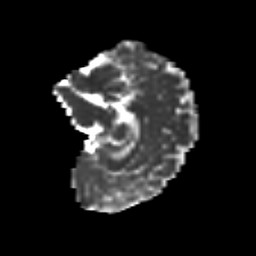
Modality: MD
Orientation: sagittal
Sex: female
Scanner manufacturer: siemens
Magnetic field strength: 3 T
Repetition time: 5 s
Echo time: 0.071 s